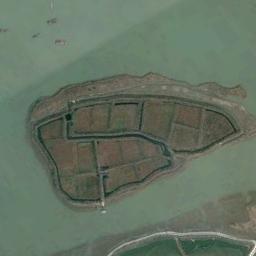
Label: island